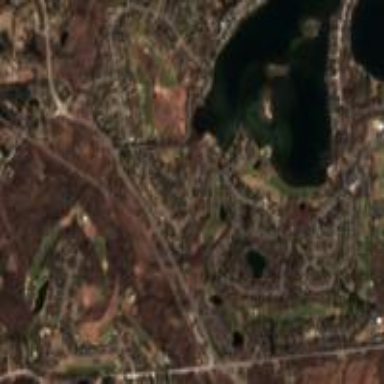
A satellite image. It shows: Golf course.